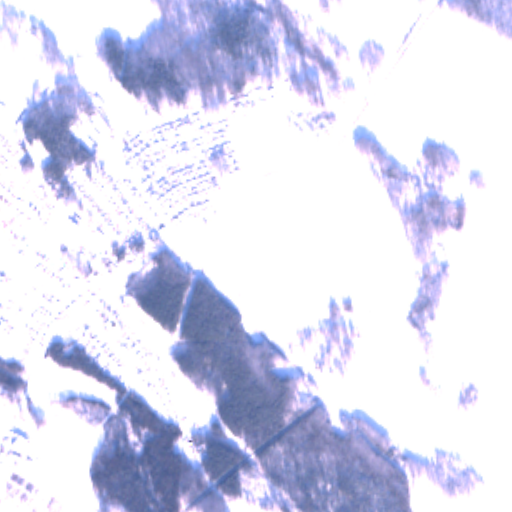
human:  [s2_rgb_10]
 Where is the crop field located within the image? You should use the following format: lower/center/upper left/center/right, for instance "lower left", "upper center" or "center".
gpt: The crop field is located in the lower right of the image.
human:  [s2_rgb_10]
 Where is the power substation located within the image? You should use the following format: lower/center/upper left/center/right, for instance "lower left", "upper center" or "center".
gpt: The power substation is located in the lower left of the image.
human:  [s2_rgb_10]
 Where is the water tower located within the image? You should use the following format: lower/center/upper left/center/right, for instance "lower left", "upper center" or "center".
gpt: The water tower is located in the center left of the image.
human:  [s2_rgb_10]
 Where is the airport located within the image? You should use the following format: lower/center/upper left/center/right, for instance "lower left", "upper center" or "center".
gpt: There is no airport in the image.